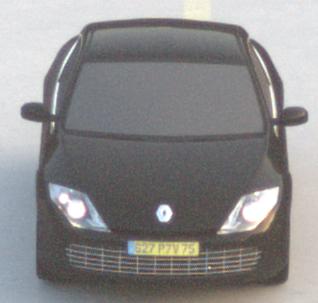
Make: Renault
Model: Laguna Coupé TCe 170
Detailed model: Laguna (III) Coupé
Model produced from: 2010/11
Model produced until: 2011/05
Doors: 2
Color: black
Road condition: dry road
Daytime: sunrise or sunset
Contrast: low contrast